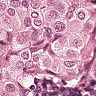
Metastatic tissue present: yes